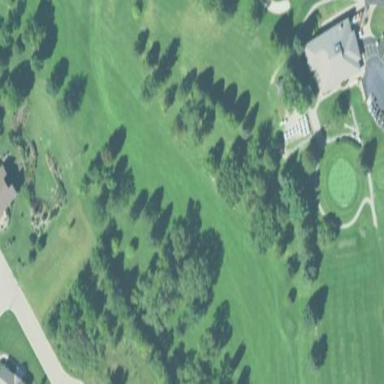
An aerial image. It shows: Grassy area designated as golf fairway.